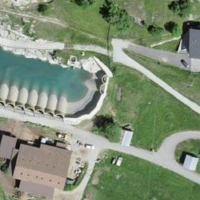
EUNIS habitat code: 24
Species observed at this site:
Delichon urbicum
Ptyonoprogne rupestris
Passer domesticus